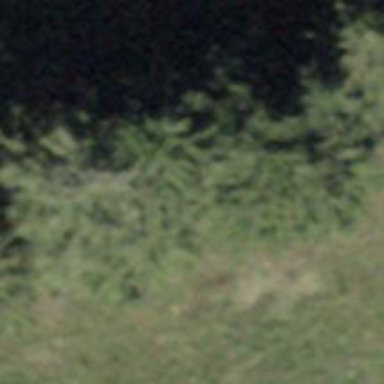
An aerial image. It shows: Row of trees in natural setting.